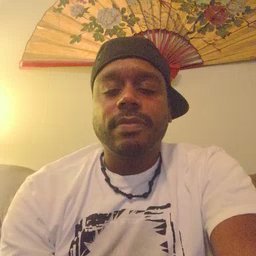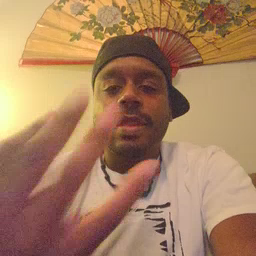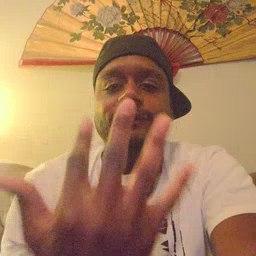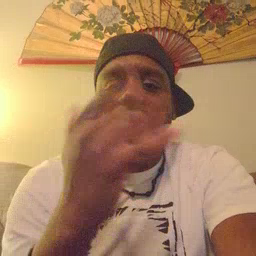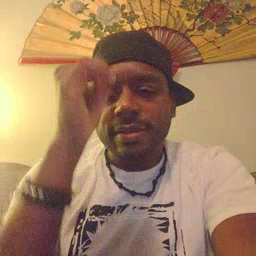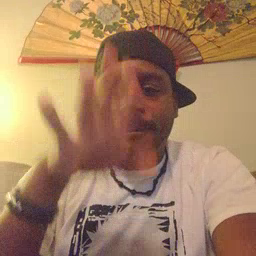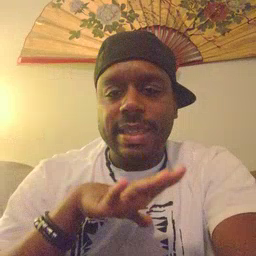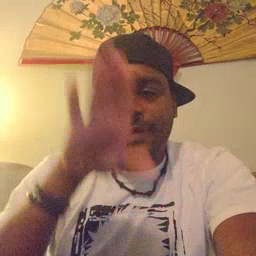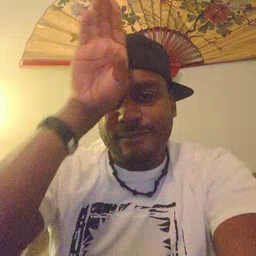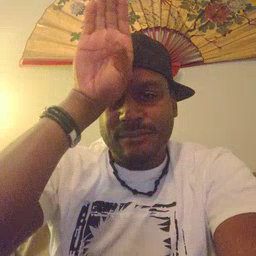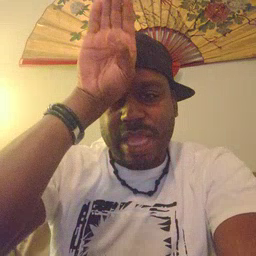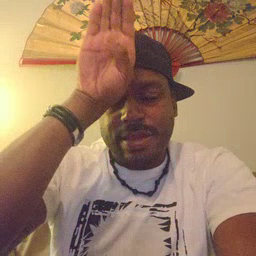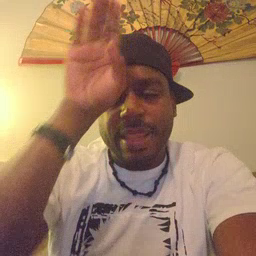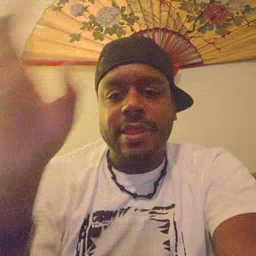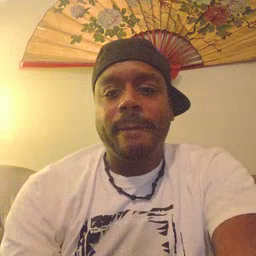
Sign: fireman